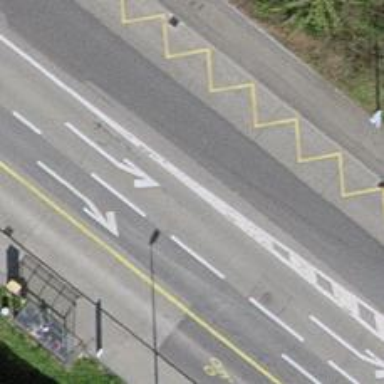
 as well as shared cycleway on the left."